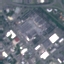
Land use / land cover: Industrial